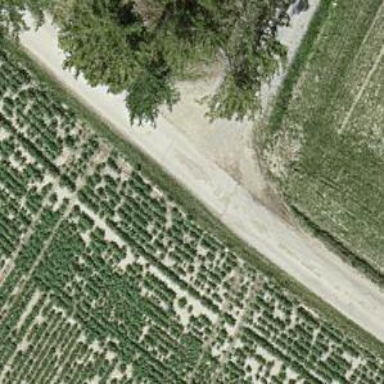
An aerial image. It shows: Well-maintained track road of grade 1.